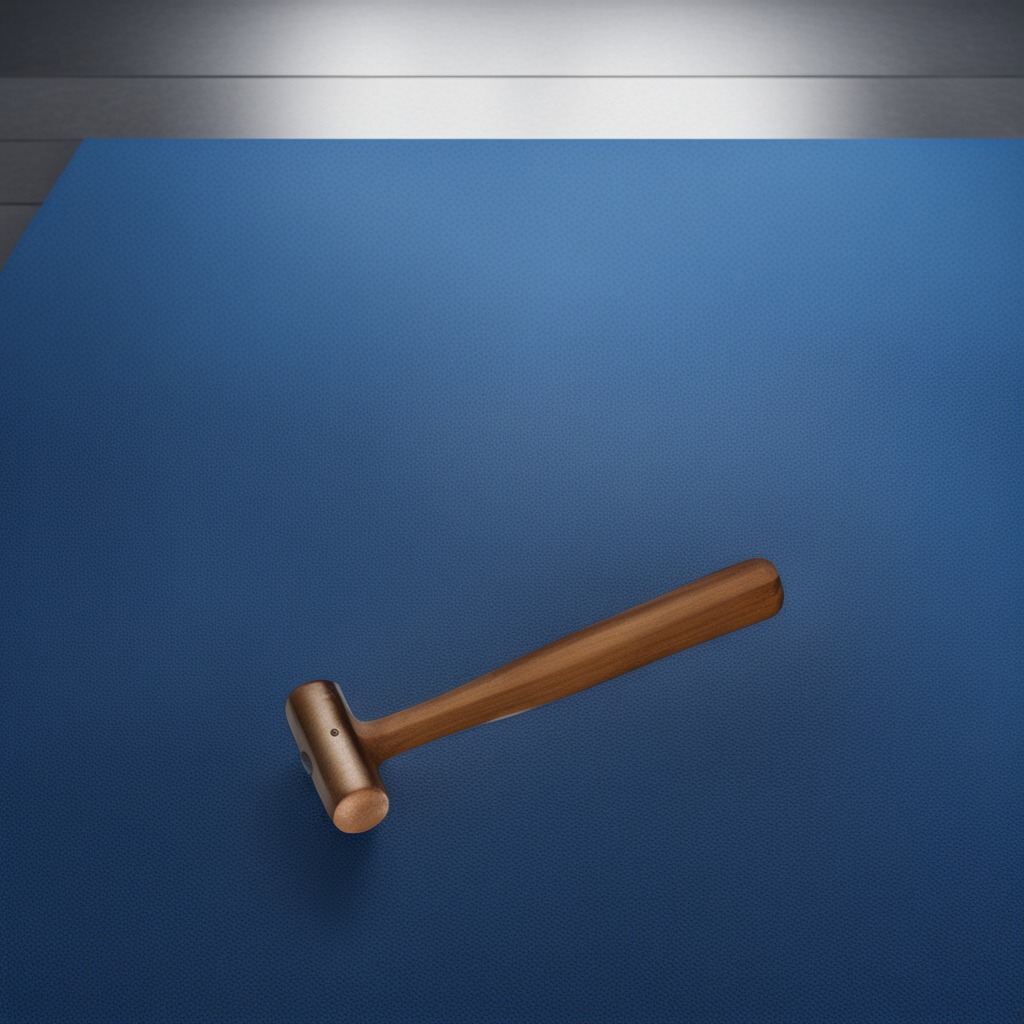
A hammer lying on a clean granite tabletop covered with a blue rubber mat inside a workshop under bright overhead lighting crisp shadows high clarity worn but beneath the mat